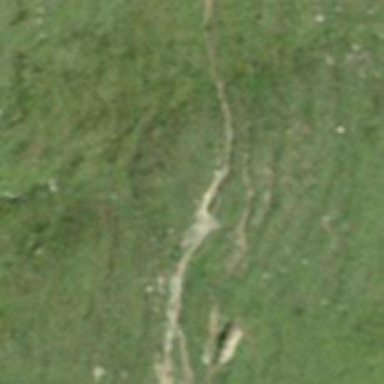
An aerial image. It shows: Path on the ground.